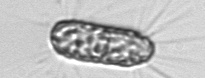
Label: Corethron_hystrix